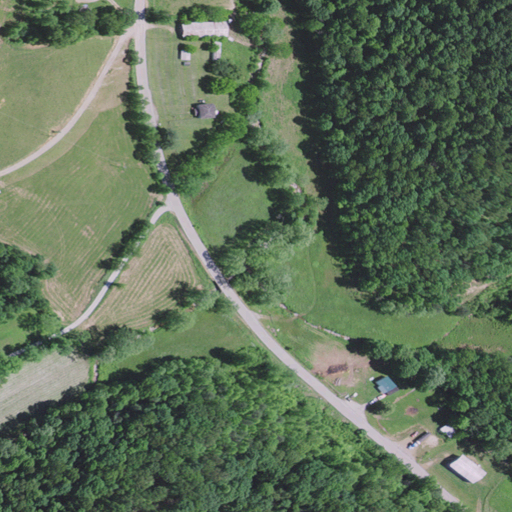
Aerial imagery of valley in Kentucky named McCless Hollow containing deciduous forest, pasture, mixed forest, open development, low intensity development, and medium intensity development